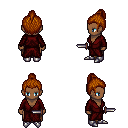
a pixel art fantasy rpg character, female body template, human, dark skin, red robe, robe skirt, brunette short topknot hairstyle, metal boots, dagger, four views (front, back, left, right), 2x2 character sprite sheet, small pixel art, hard edges, no anti-aliasing